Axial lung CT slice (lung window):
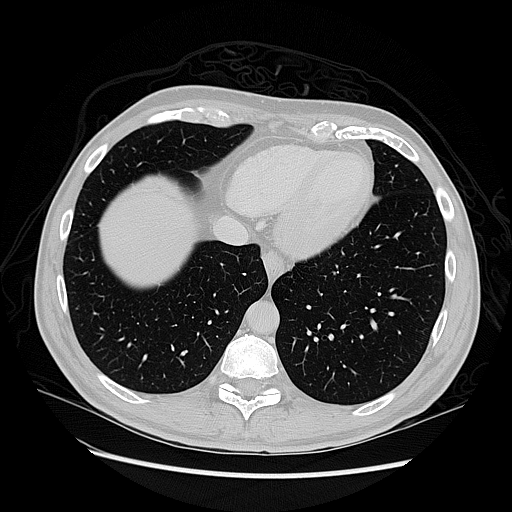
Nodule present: no